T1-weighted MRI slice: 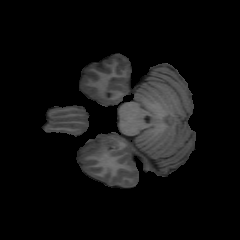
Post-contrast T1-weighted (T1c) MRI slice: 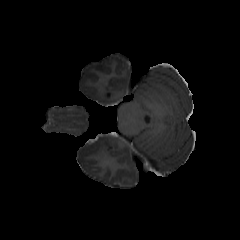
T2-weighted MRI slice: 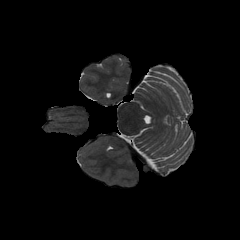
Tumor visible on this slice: no